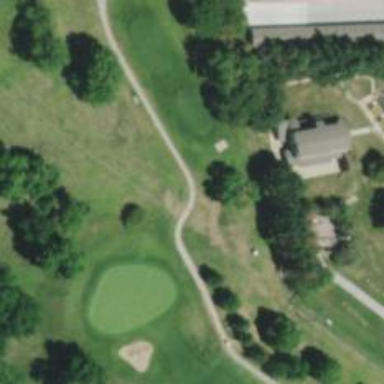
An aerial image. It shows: Path used for both walking and golf.